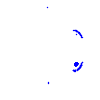
Particle: electron